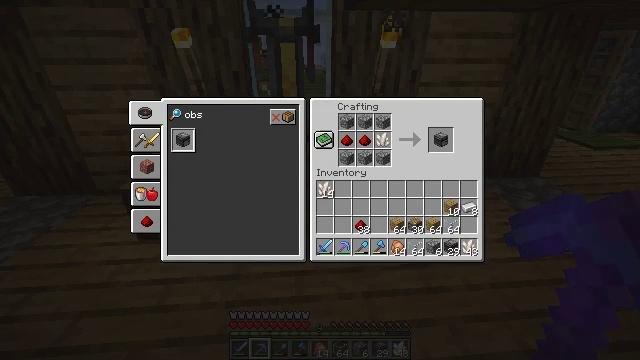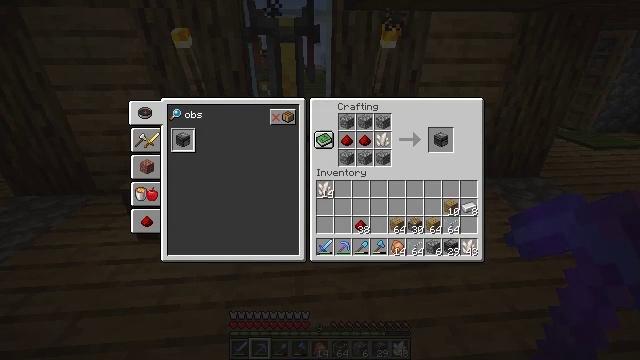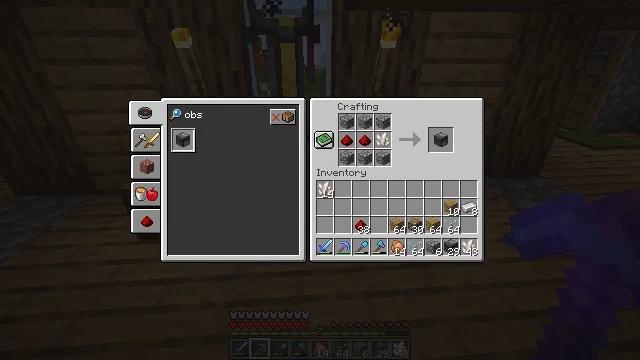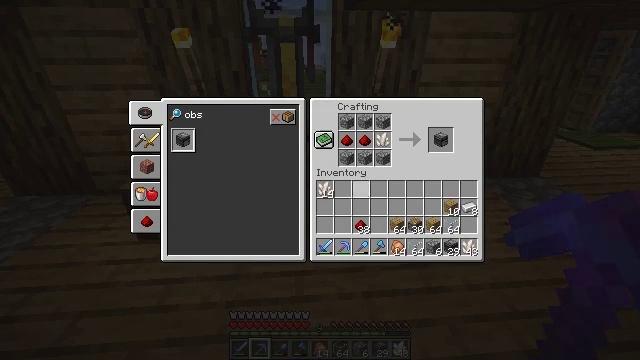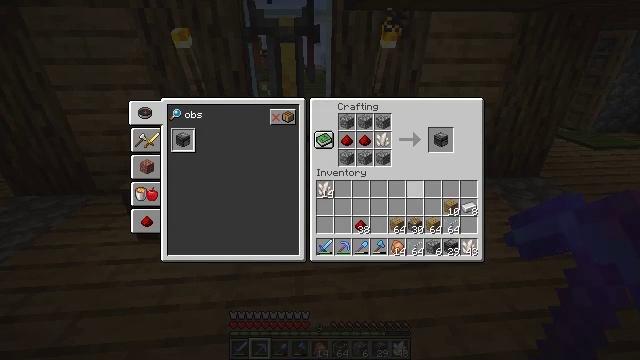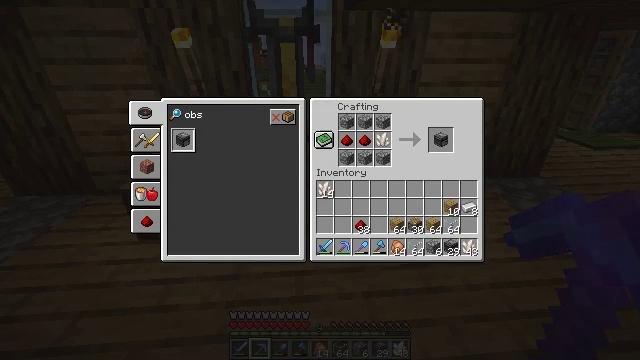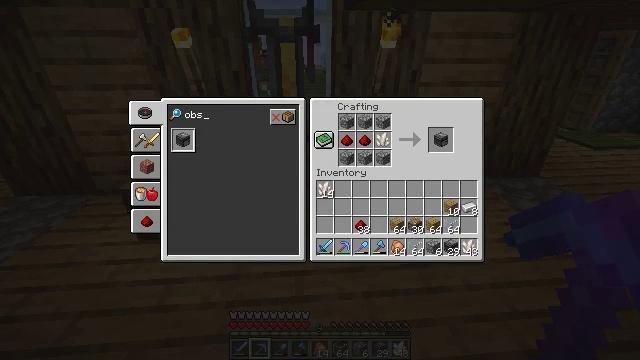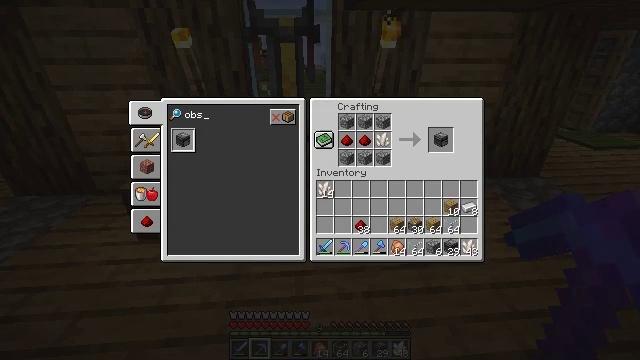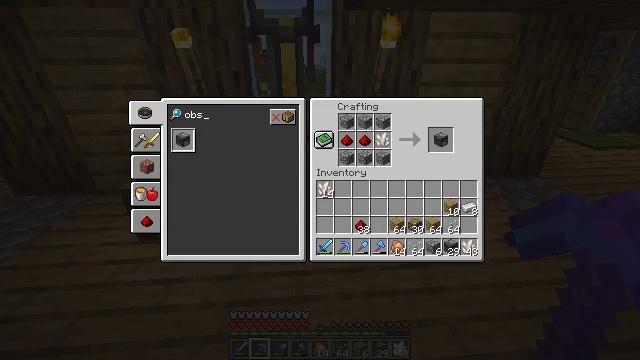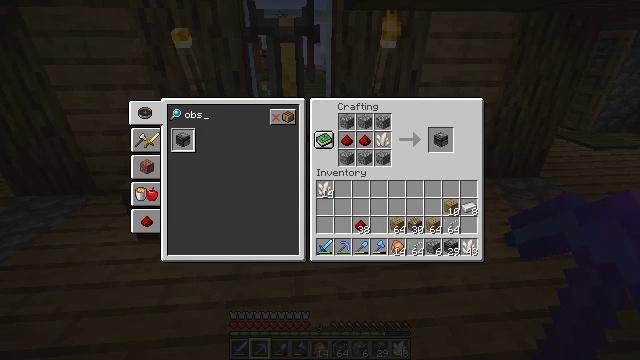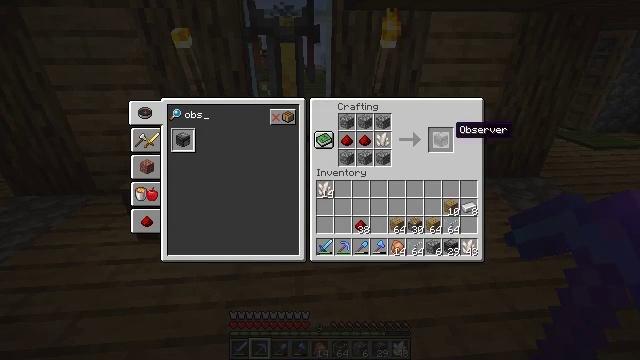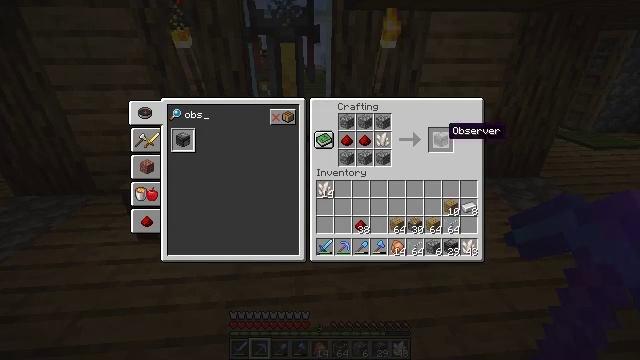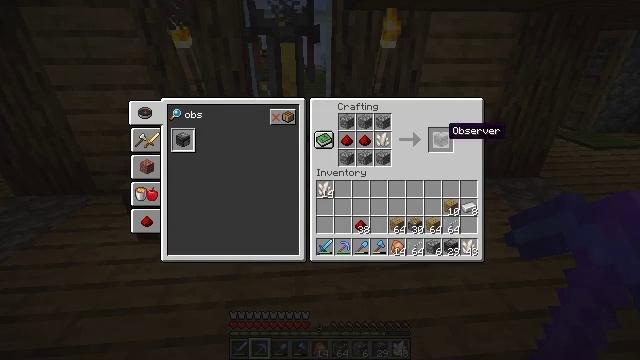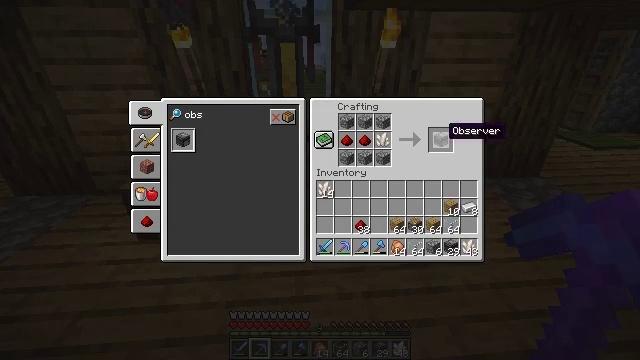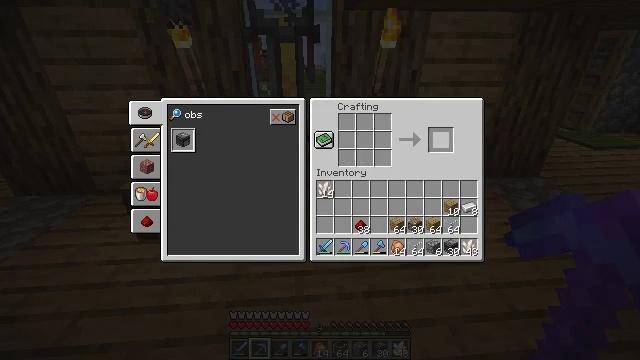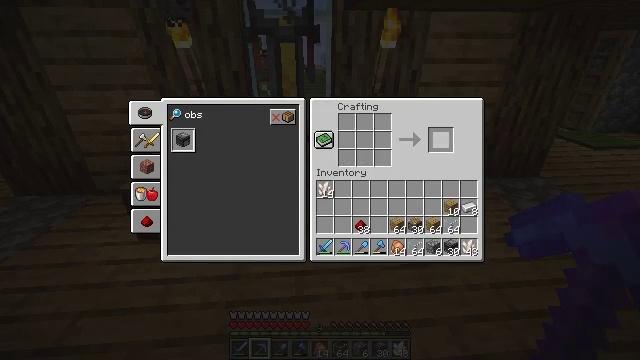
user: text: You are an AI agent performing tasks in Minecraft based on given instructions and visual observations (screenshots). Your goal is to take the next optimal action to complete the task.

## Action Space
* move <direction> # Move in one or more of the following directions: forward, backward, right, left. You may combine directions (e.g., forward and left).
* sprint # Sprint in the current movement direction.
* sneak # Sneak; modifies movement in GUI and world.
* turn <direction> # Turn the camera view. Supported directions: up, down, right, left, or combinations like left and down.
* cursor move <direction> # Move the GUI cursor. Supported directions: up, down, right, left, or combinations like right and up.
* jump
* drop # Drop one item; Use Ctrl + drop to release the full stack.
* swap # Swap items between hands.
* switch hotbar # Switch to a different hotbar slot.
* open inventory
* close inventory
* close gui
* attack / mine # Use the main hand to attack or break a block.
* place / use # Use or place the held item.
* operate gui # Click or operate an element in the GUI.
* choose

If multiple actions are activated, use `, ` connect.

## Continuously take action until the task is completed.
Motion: motion action
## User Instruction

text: Combine materials at the crafting table to get an observer.
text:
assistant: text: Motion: cursor move right and down
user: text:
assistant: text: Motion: cursor move right and down
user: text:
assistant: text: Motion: cursor move right and down
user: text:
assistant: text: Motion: cursor move right
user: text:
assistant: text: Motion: cursor move right and up
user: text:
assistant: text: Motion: sneak, cursor move right
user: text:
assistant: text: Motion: sneak
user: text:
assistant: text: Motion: sneak, cursor move up
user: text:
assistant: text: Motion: sneak, cursor move up
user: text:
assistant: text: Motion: sneak, cursor move left
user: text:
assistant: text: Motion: sneak, cursor move left
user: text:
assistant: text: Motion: sneak
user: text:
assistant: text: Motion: sneak
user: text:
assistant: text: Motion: sneak, operate gui
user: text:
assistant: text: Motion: sneak, operate gui
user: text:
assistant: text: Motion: sneak
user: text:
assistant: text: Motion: sneak
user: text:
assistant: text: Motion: sneak
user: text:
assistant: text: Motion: sneak